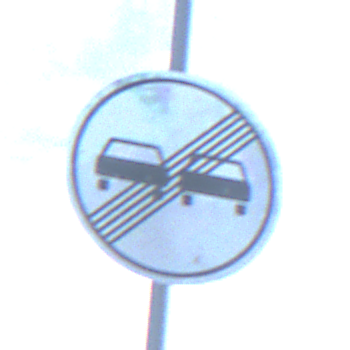
Verkehrszeichen: EndeUeberholverbot
Umgebung: Outdoor, Nature
Tageszeit: MorningAfternoon
Wetter: PartlyCloudy
Licht: Natural
Jahreszeit: NotSpecified
Kontrast: MediumContrast